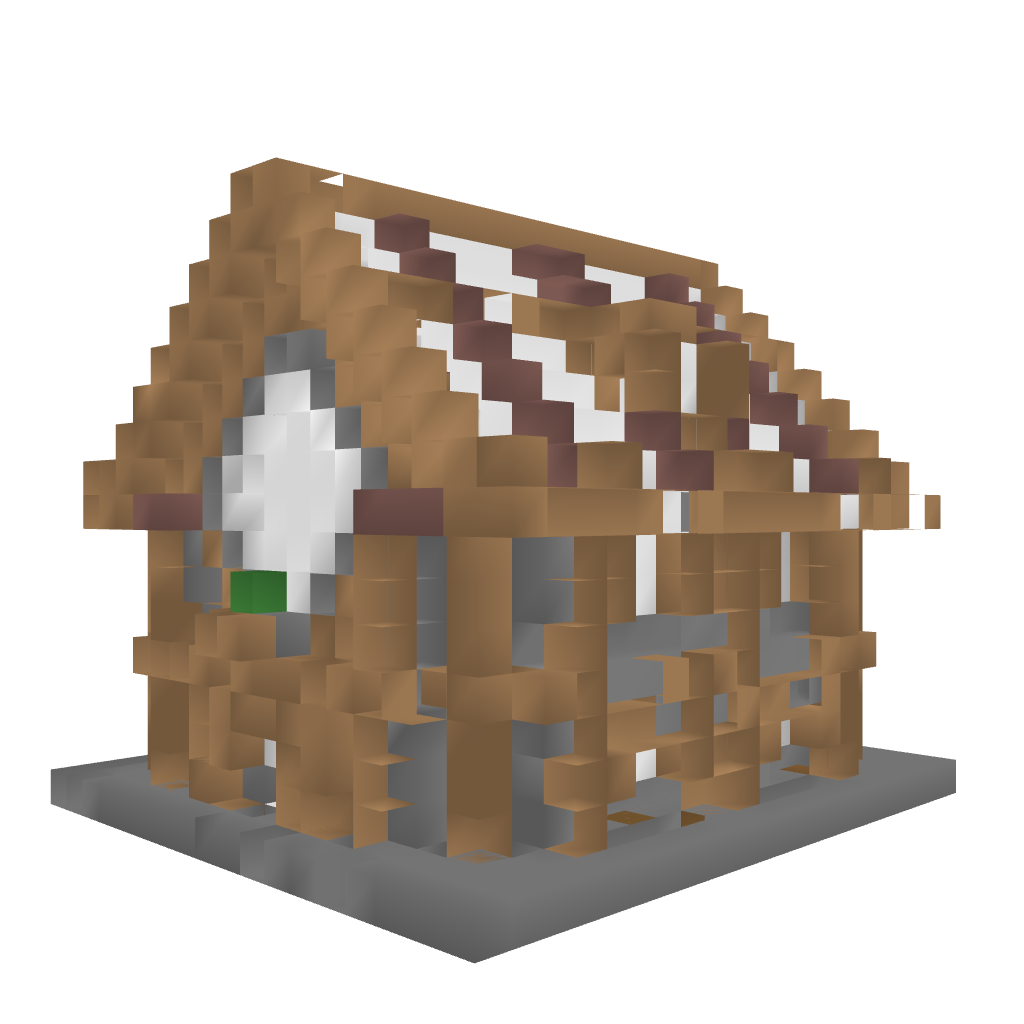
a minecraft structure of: House #3 high quality